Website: bh-photo
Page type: address-validator
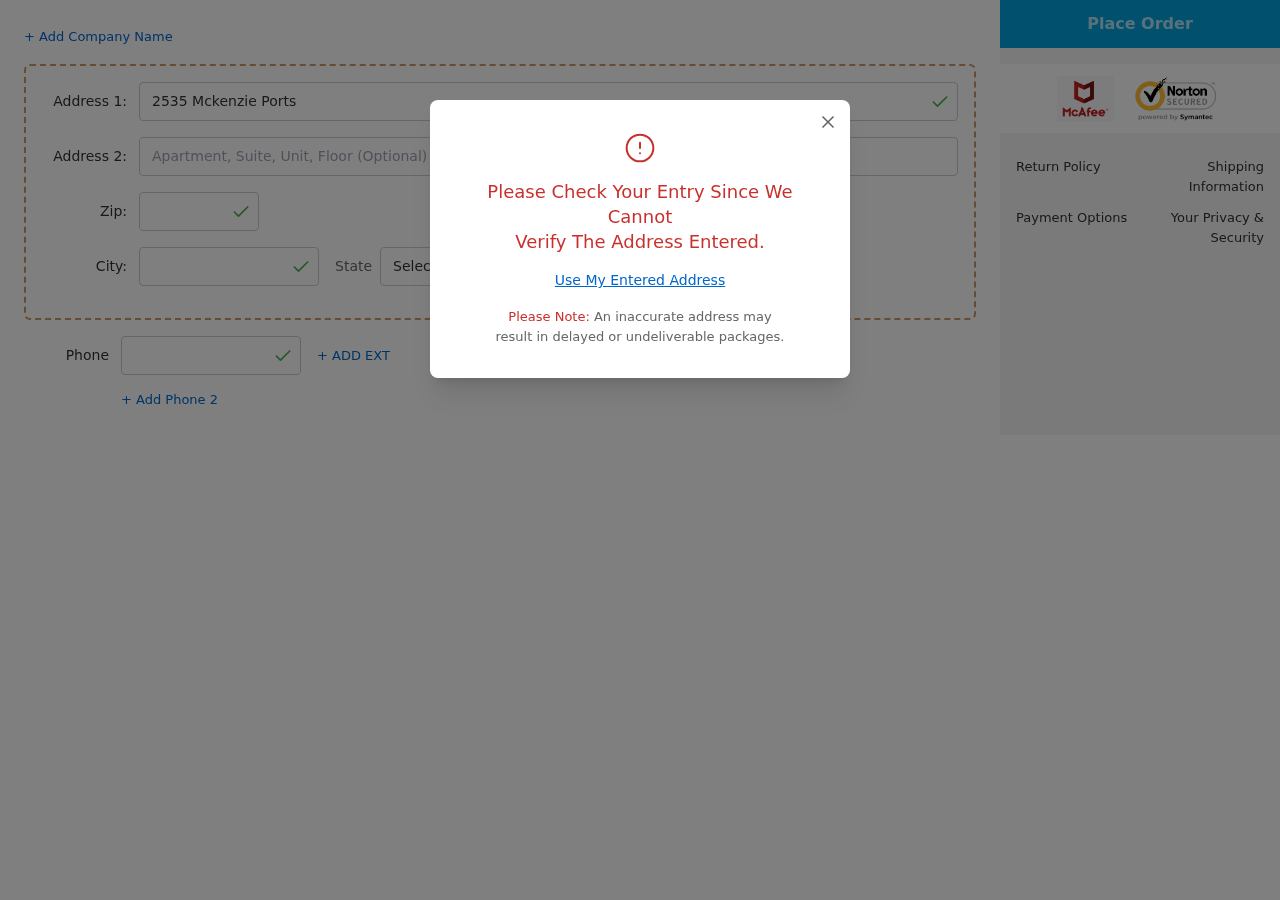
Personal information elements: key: PII_CITY
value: Johnchester
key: PII_PHONE
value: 5584800955
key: PII_POSTCODE
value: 31250
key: PII_STATE_ABBR
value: MN
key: PII_STREET
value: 2535 Mckenzie Ports